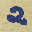
Label: 2